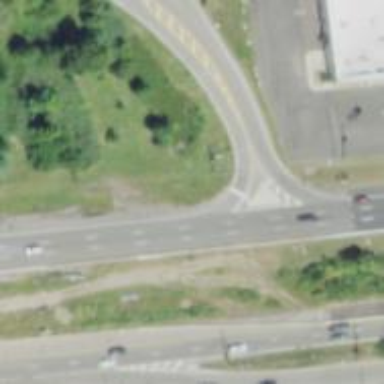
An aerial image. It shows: Trunk link highway.